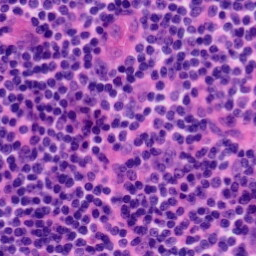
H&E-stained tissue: Tonsil